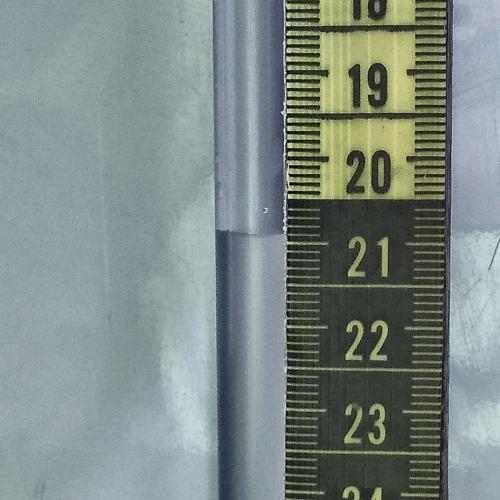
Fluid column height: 20.9 cm